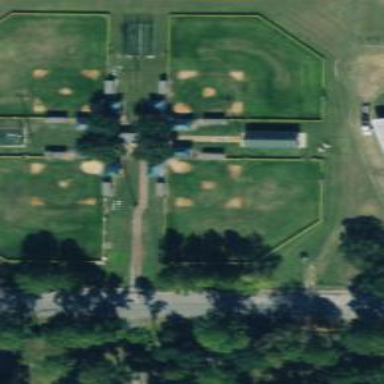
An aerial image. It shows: Baseball pitch with outfield fence.